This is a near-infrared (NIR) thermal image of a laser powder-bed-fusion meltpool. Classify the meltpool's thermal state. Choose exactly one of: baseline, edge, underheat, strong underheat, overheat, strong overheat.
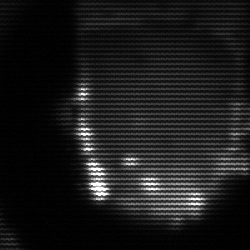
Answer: baseline